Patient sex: M
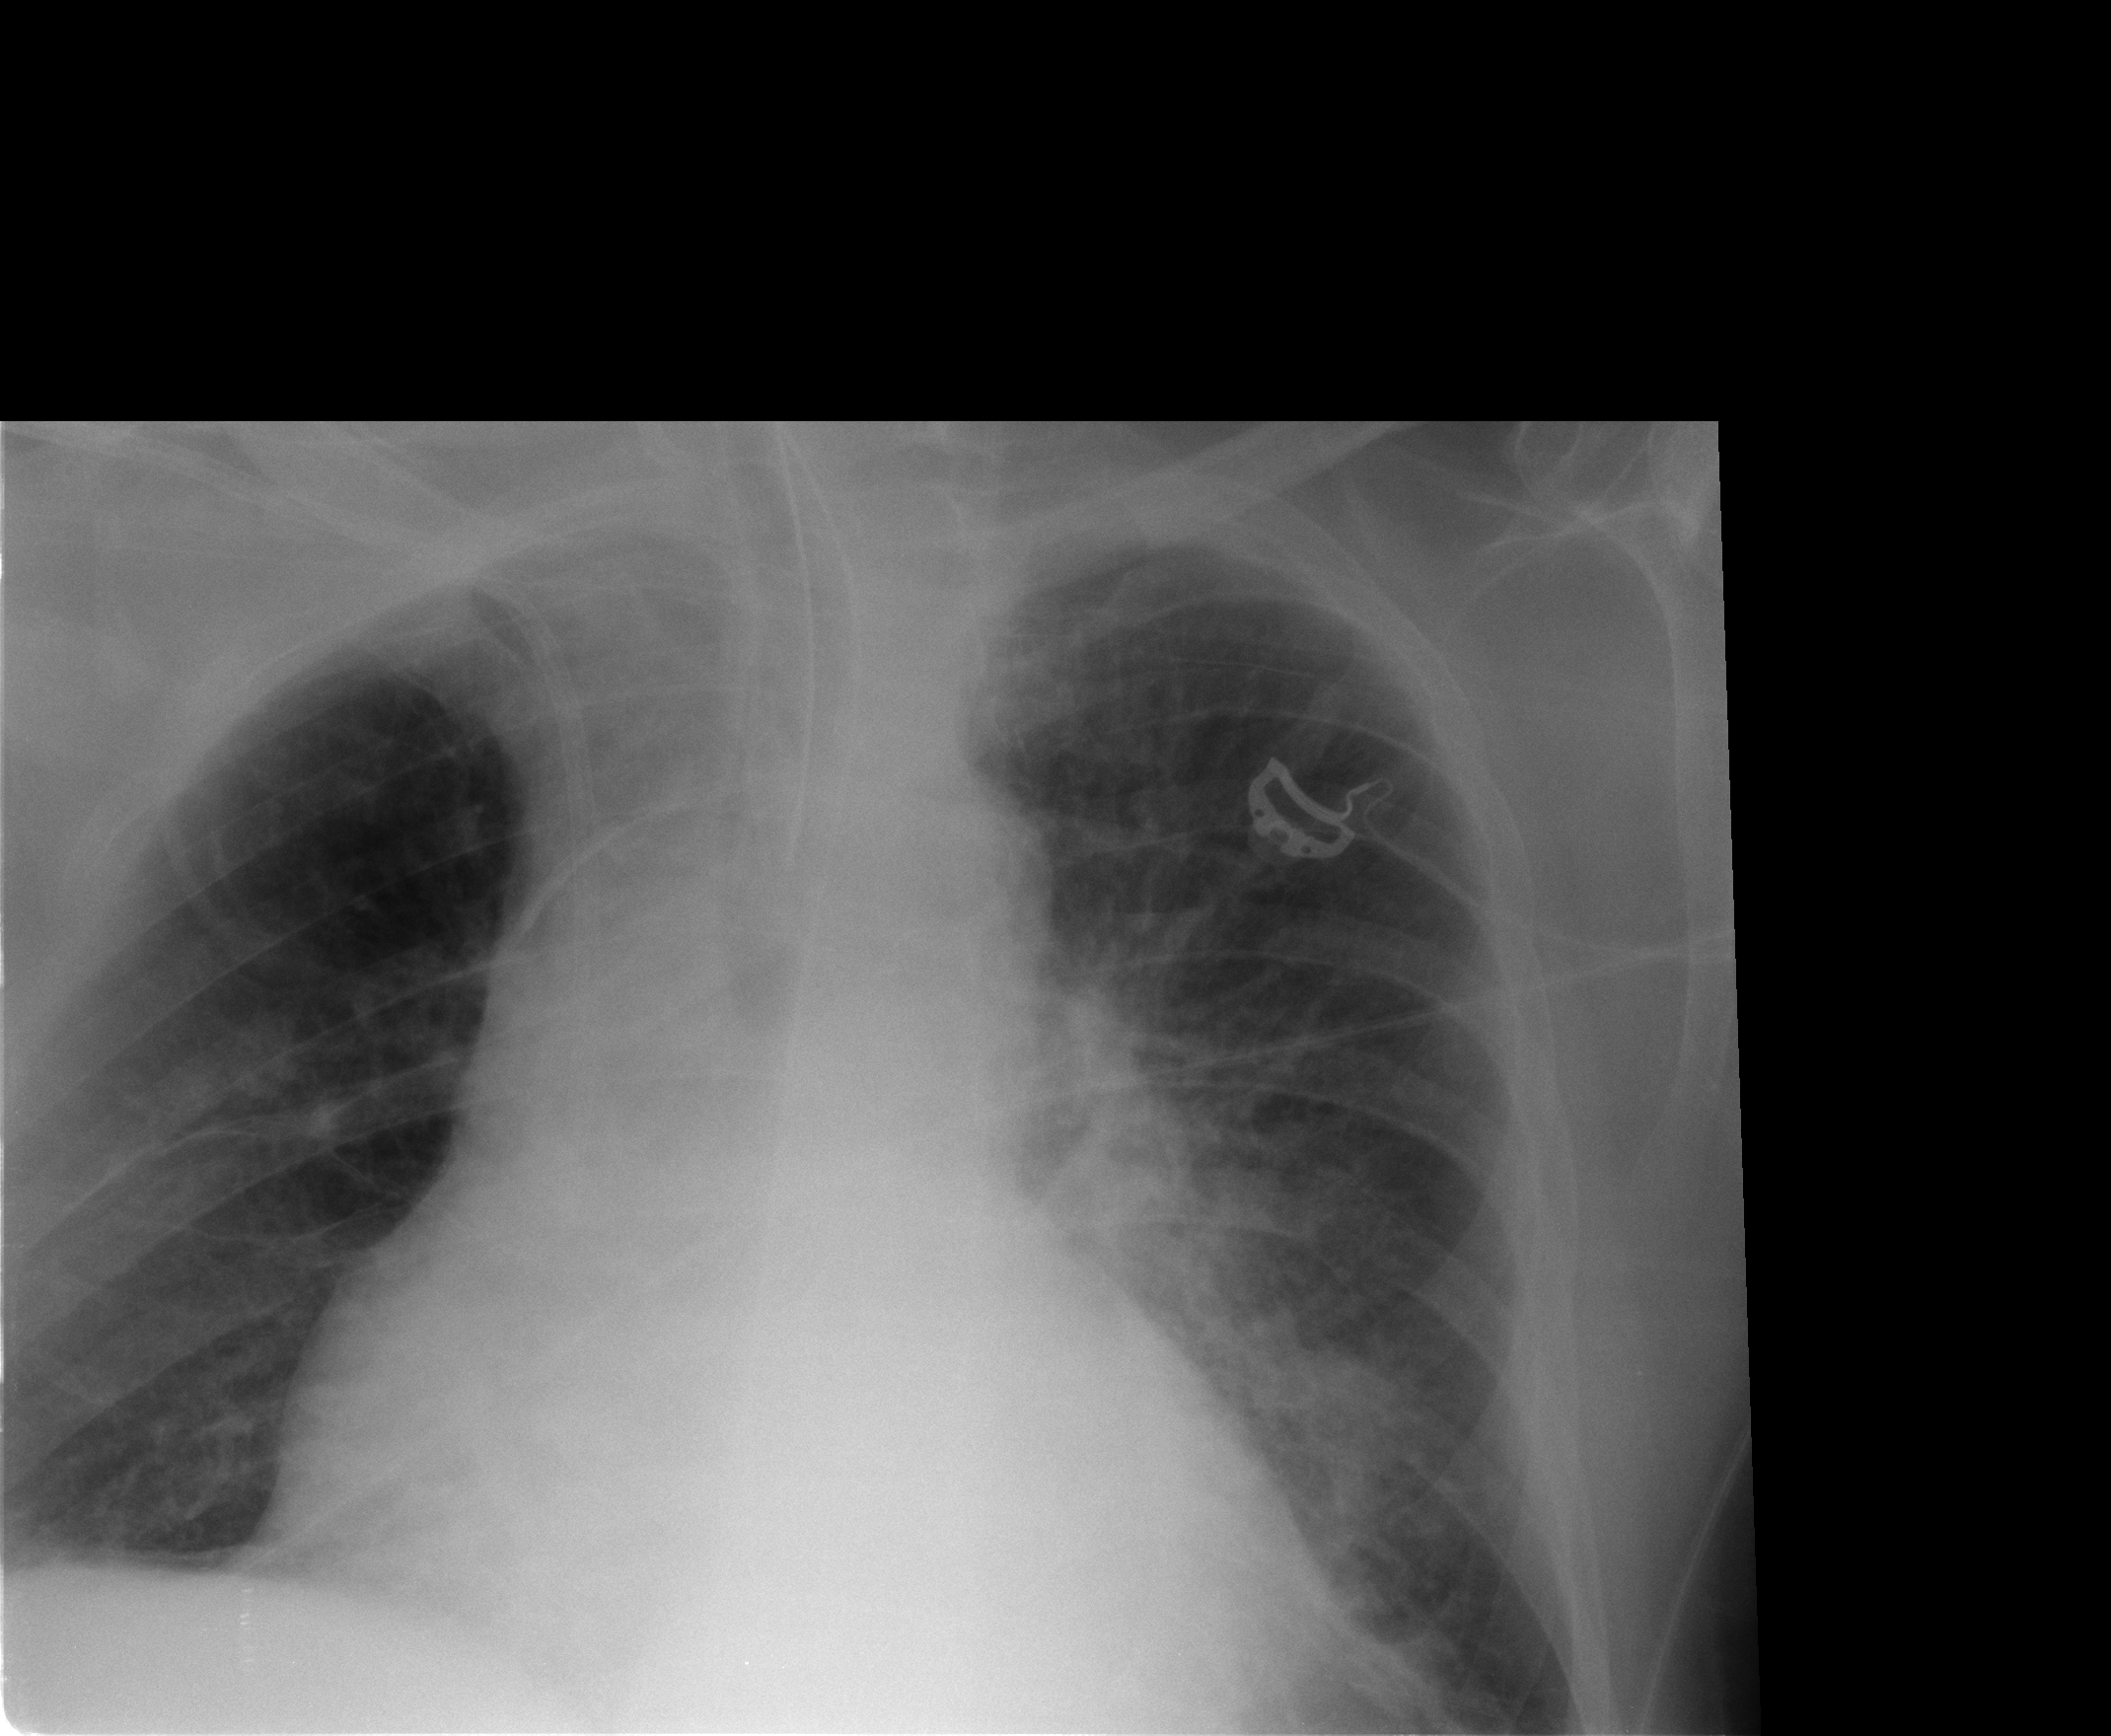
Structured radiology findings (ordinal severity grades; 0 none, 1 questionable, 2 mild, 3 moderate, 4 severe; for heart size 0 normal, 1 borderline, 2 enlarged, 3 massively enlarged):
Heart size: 0
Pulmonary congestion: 2
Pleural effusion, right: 0
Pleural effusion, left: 2
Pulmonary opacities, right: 0
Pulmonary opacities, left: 2
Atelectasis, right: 0
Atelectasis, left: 0